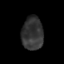
Tissue: skin
Cell type: Epithelial cells
Senescence score: 0.2734
Nuclear area (px): 698
Mean DAPI intensity: 51.977